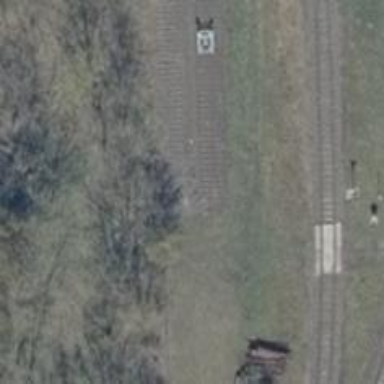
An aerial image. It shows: Abandoned railway yard.